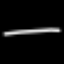
Label: line